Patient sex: M
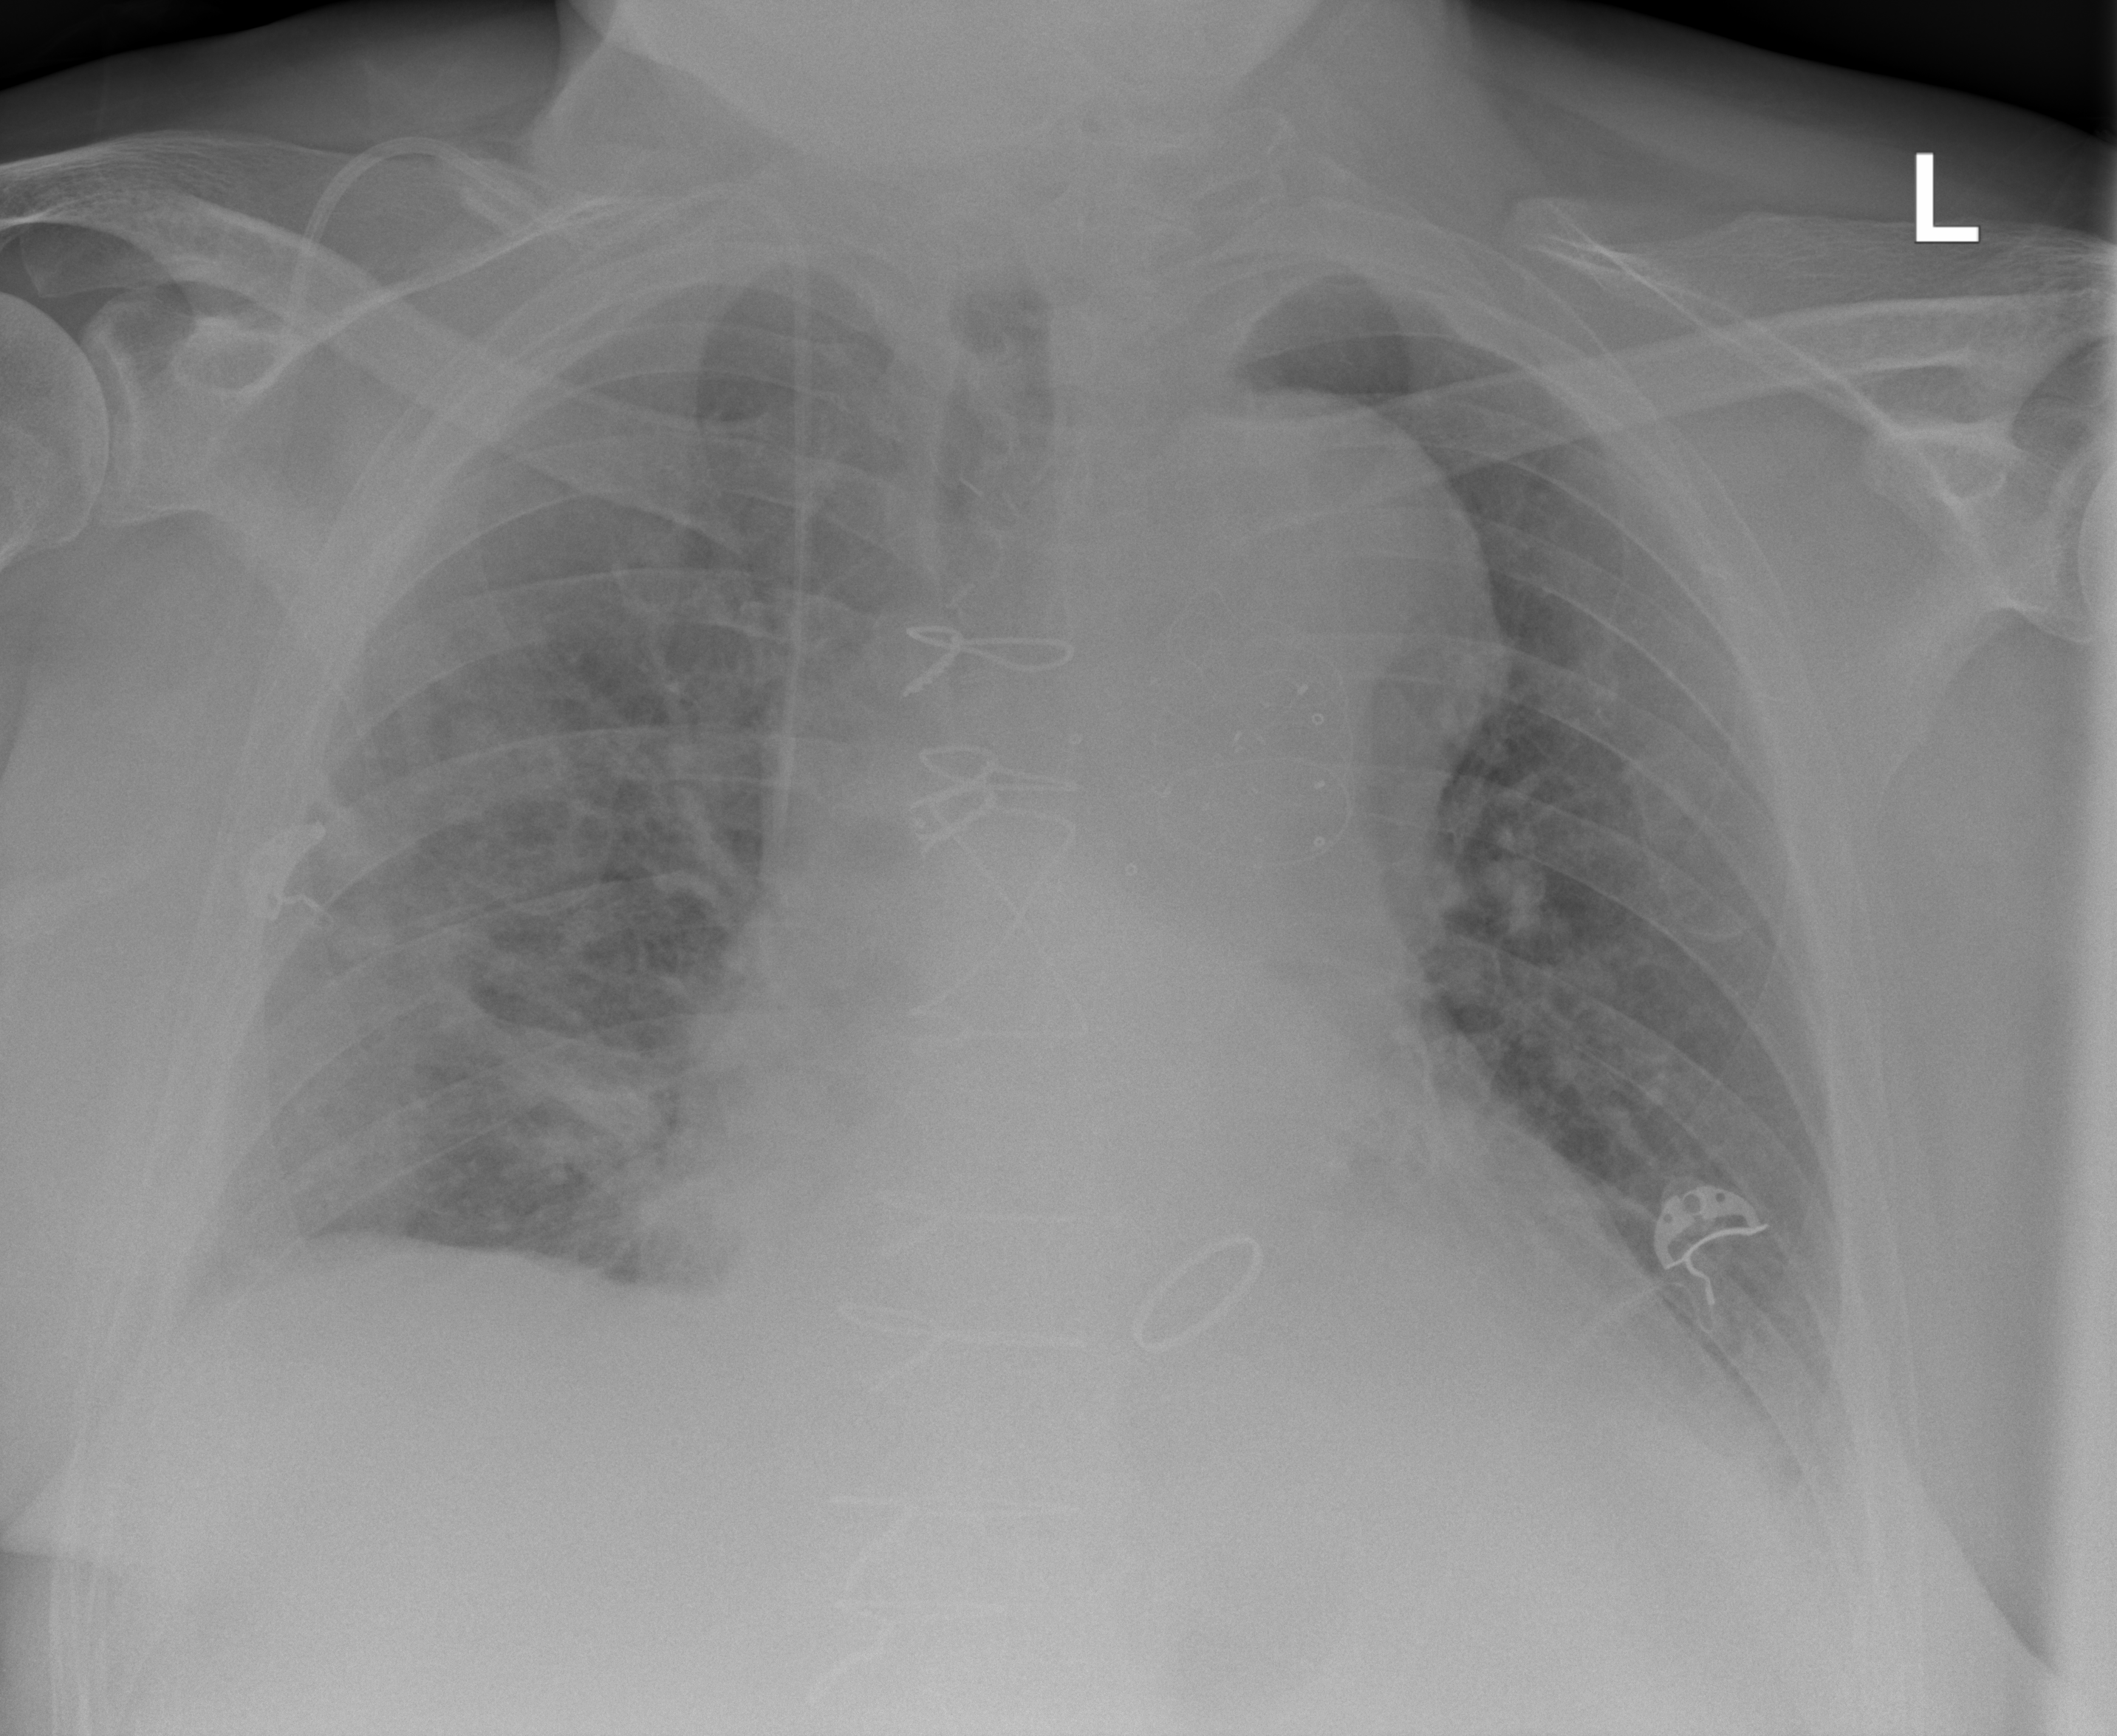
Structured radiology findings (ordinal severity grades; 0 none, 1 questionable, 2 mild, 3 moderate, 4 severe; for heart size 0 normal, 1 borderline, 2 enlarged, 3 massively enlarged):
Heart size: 3
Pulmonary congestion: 2
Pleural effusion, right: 1
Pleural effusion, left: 2
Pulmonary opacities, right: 2
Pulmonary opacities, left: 2
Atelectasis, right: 2
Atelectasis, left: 2